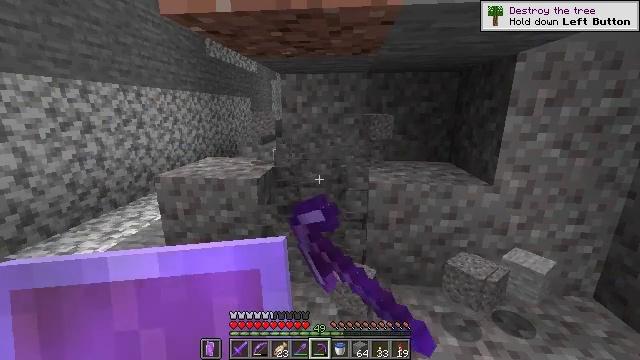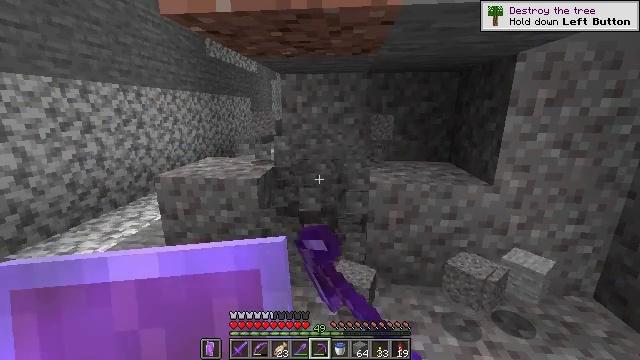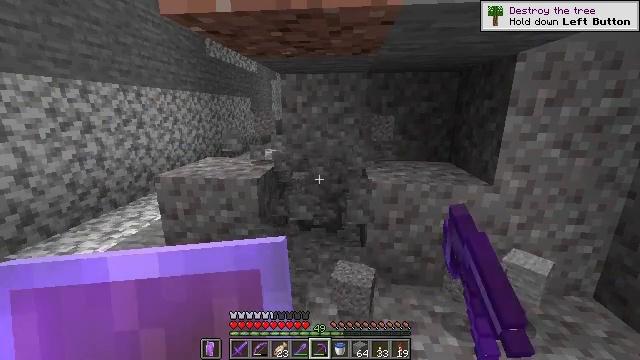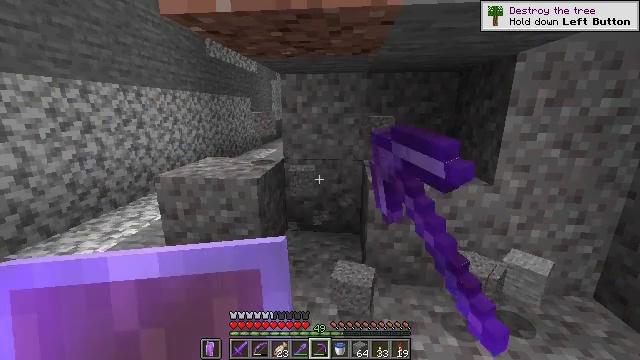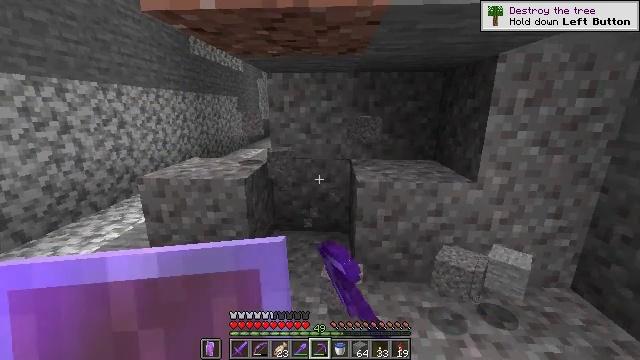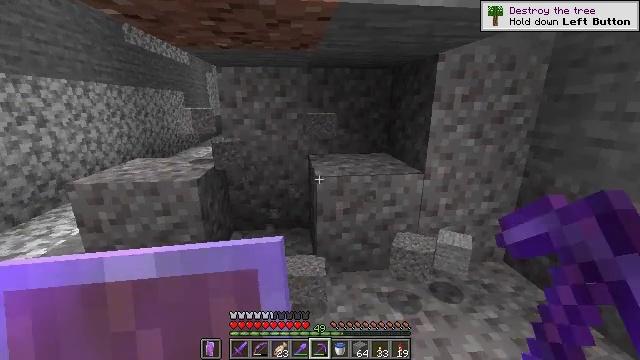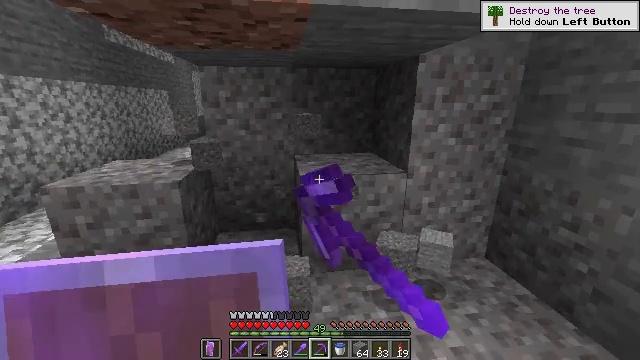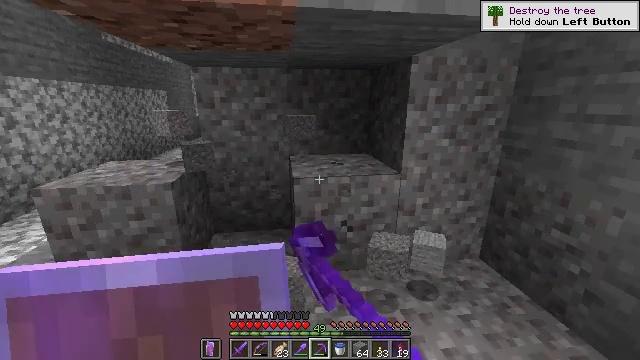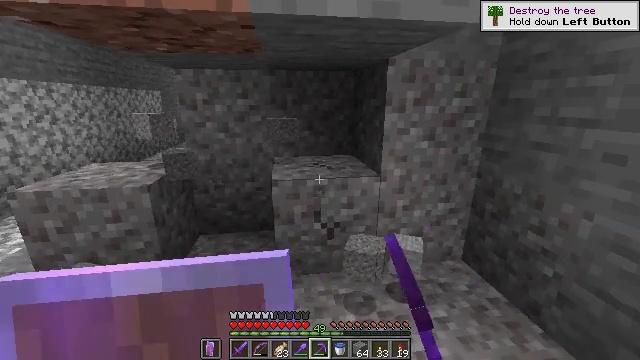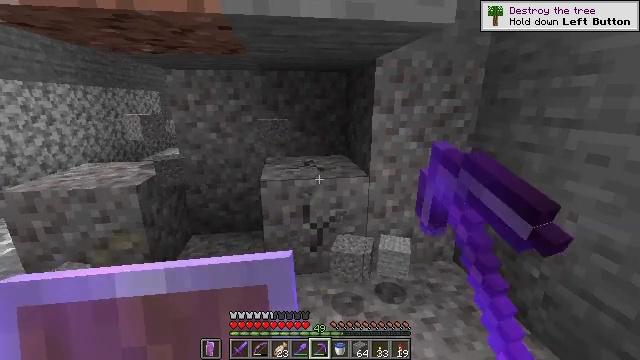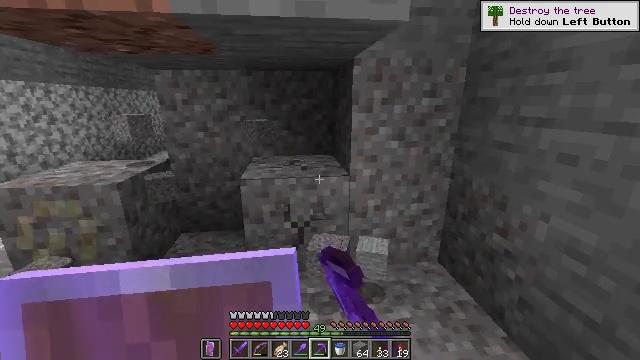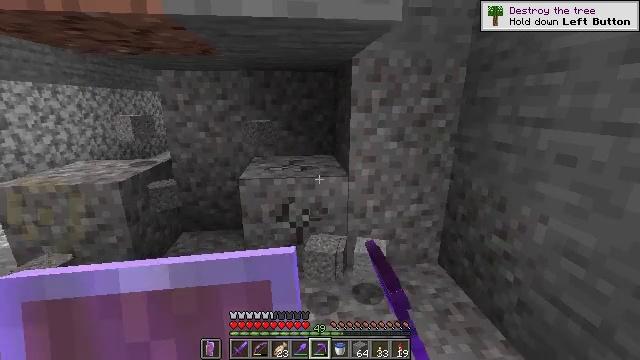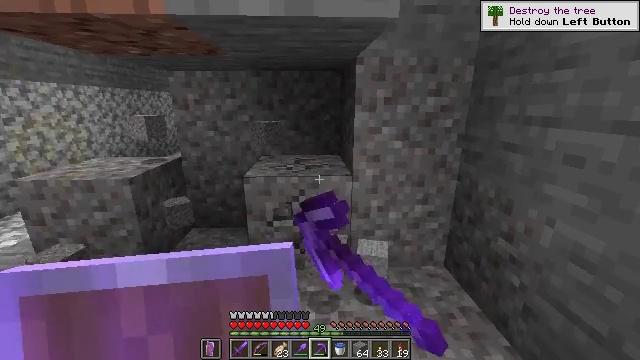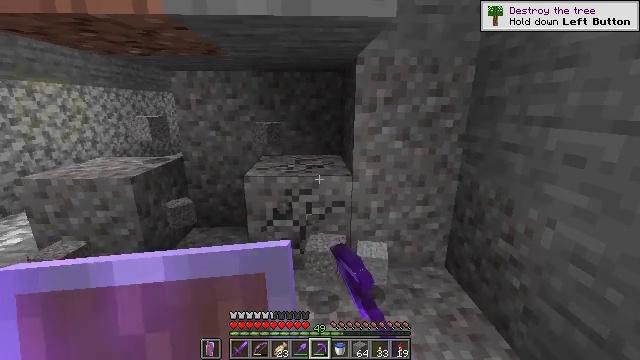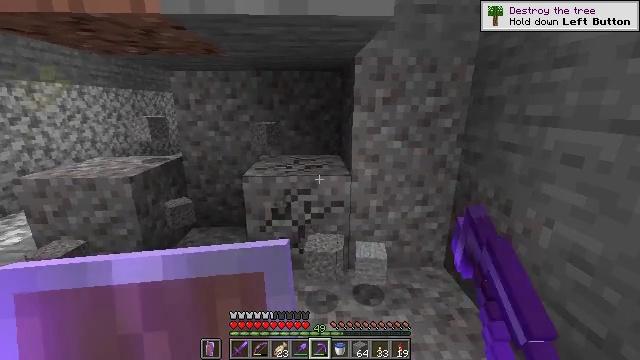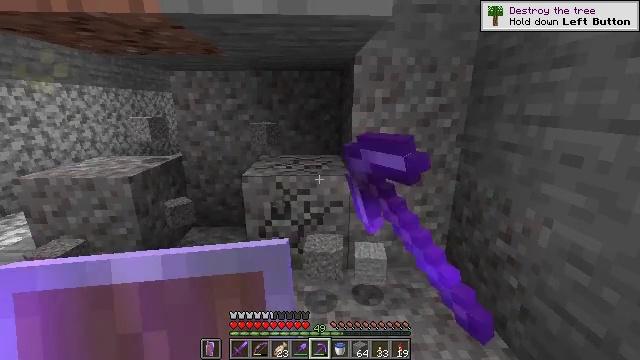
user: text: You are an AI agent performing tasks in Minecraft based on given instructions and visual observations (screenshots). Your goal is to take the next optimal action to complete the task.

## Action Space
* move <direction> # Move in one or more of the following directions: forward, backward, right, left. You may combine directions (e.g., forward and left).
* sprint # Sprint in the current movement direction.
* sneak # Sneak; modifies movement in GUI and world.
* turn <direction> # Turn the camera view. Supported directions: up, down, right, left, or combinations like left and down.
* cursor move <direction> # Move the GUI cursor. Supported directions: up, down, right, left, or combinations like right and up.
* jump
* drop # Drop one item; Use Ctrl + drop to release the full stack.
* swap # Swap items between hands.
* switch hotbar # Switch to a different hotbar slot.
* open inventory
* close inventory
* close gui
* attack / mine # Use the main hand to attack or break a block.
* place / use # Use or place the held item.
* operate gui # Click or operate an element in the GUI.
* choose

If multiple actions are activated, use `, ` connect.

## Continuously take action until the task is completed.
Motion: motion action
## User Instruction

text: Mine gravel from the ground.
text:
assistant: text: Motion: attack / mine
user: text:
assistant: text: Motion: attack / mine
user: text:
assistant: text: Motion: attack / mine
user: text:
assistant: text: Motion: turn right, attack / mine
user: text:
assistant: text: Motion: turn right, attack / mine
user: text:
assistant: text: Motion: move right, turn right, attack / mine
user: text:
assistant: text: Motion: move right, attack / mine
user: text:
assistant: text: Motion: move right, attack / mine
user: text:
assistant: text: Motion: move right, attack / mine
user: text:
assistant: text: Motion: turn left, attack / mine
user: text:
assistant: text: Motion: turn left, attack / mine
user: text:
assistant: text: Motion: turn left, attack / mine
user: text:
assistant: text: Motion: attack / mine
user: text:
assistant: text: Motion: attack / mine
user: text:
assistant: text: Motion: attack / mine
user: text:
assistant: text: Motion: attack / mine
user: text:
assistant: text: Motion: attack / mine
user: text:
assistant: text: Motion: attack / mine
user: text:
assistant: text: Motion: attack / mine
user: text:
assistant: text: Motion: attack / mine
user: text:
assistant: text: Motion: attack / mine
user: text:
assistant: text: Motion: attack / mine
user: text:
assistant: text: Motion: attack / mine
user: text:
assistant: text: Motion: move right, turn right and up, attack / mine
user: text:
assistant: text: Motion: move right, turn right and up, attack / mine
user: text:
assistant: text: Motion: move right, turn up, attack / mine
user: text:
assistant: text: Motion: move right, attack / mine
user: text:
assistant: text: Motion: turn left, attack / mine
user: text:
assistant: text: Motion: turn left, attack / mine
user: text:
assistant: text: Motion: turn left, attack / mine